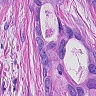
Metastatic tissue present: yes